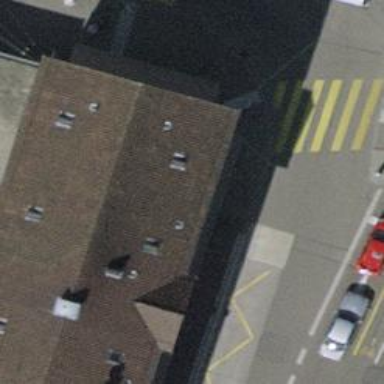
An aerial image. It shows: Shop selling clothes.